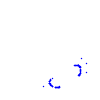
Particle: kaon